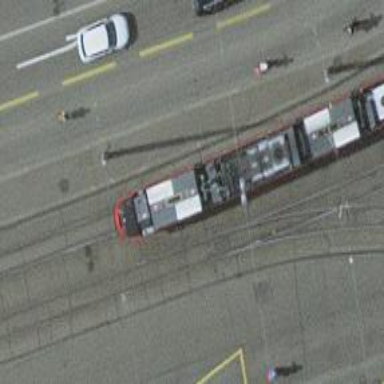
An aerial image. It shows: Tram railway with one track. The railway is electrified with contact lines.